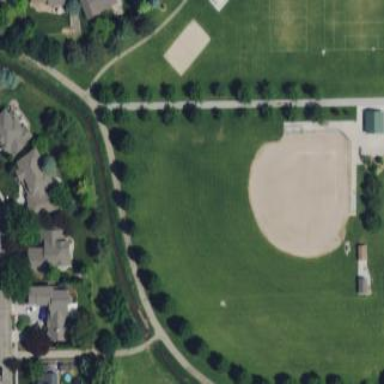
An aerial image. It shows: Baseball pitch for leisure land.